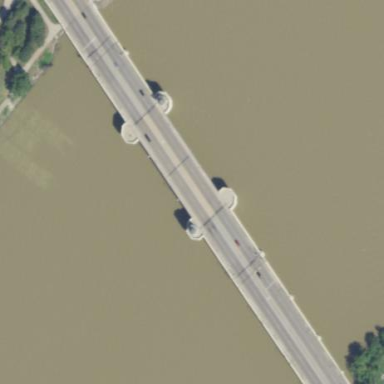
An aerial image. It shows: Man-made bridge.